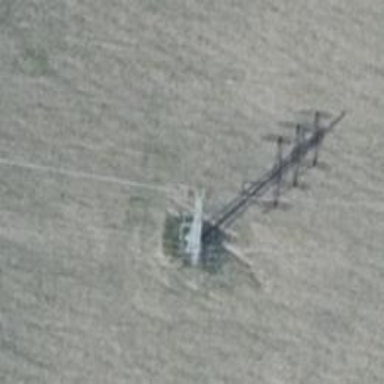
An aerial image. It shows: Power tower.